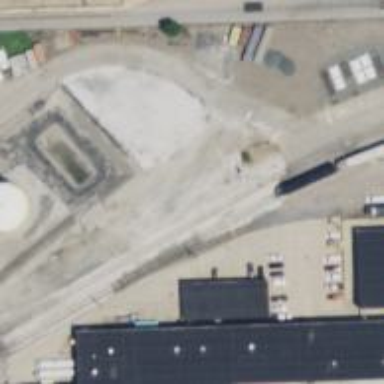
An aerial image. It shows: Railway yard in service.